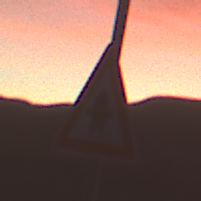
Verkehrszeichen: Vorfahrt
Umgebung: Outdoor, Nature
Tageszeit: Dawn
Wetter: PartlyCloudy
Licht: Natural
Jahreszeit: NotSpecified
Kontrast: MediumContrast